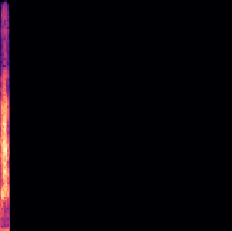
Sound class: Dog